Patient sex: F
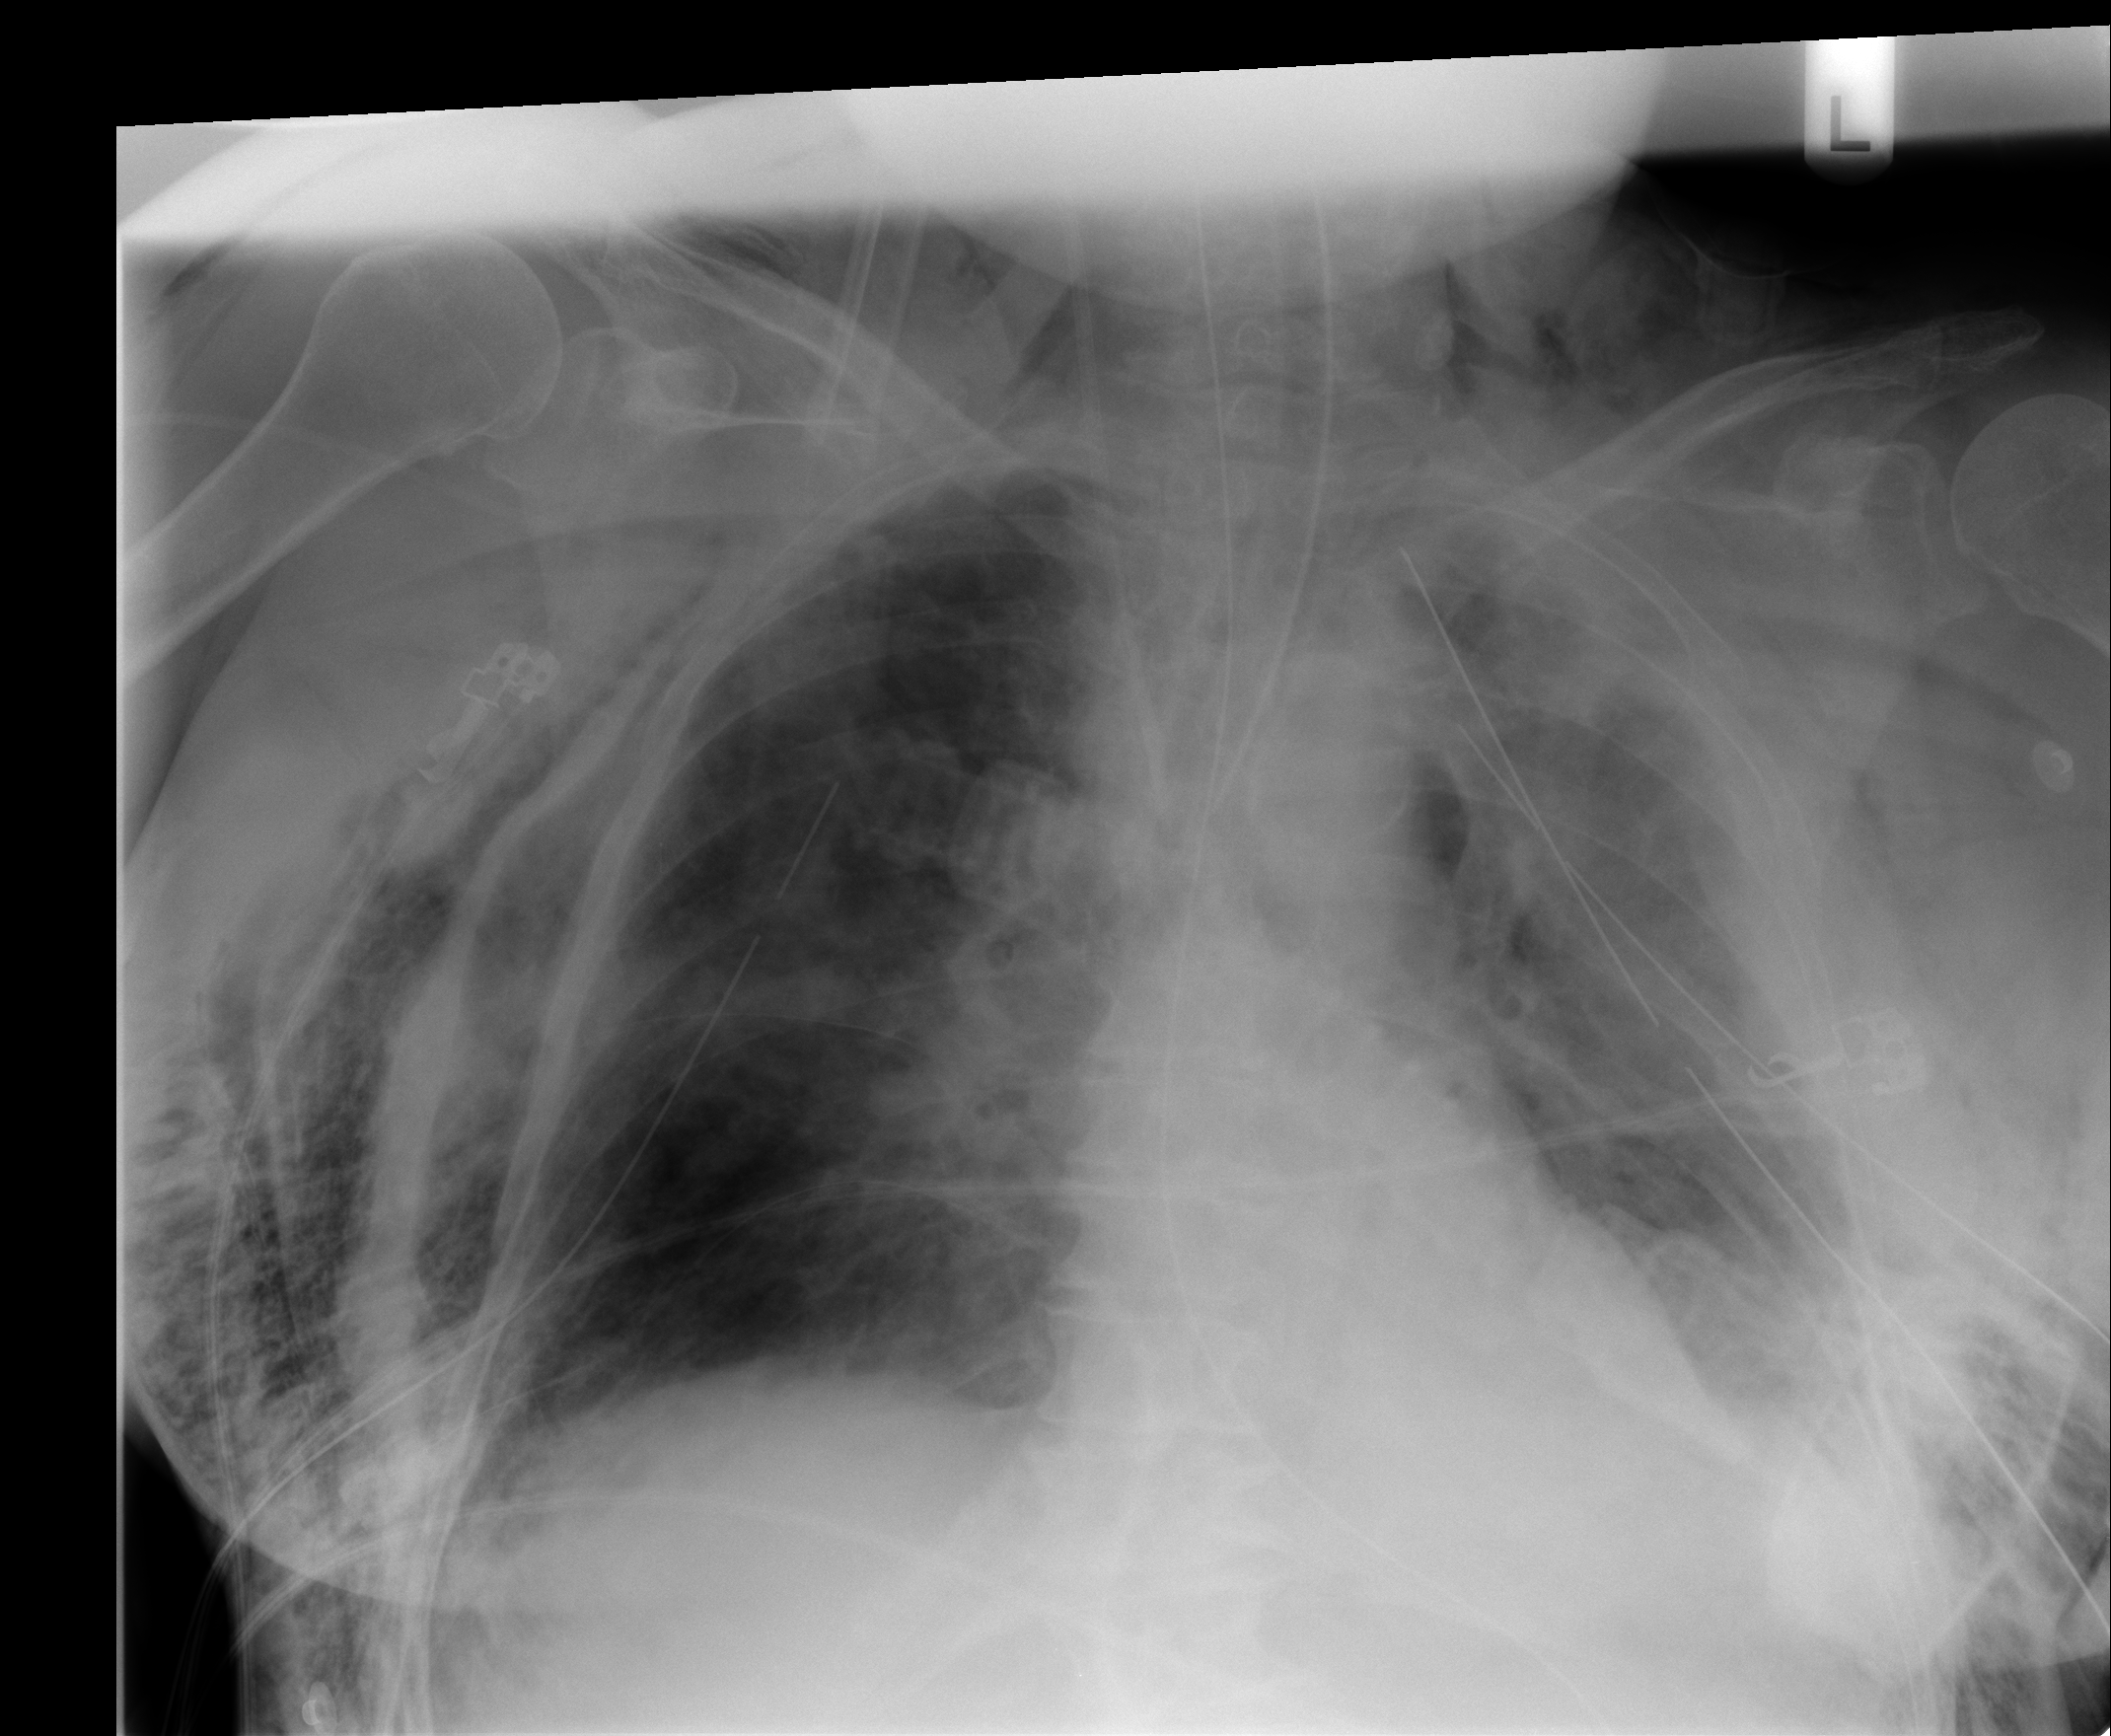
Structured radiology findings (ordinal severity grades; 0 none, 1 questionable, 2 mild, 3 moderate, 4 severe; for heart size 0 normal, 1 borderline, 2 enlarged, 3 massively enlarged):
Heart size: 1
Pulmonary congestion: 2
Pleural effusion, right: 1
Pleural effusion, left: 1
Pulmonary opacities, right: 1
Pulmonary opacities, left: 1
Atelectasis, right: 2
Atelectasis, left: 3